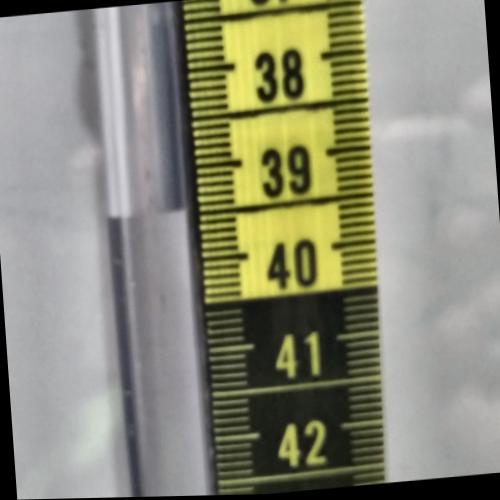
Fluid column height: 39.4 cm